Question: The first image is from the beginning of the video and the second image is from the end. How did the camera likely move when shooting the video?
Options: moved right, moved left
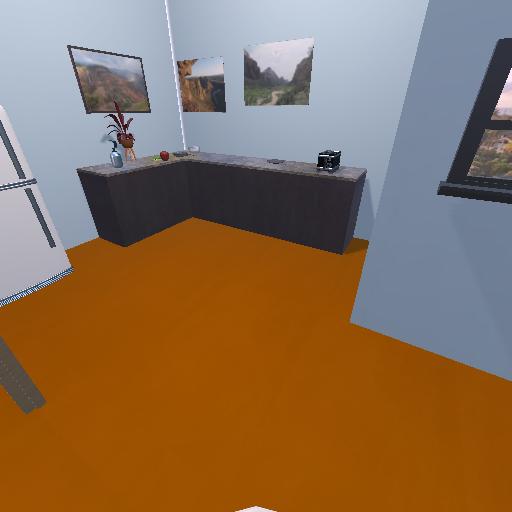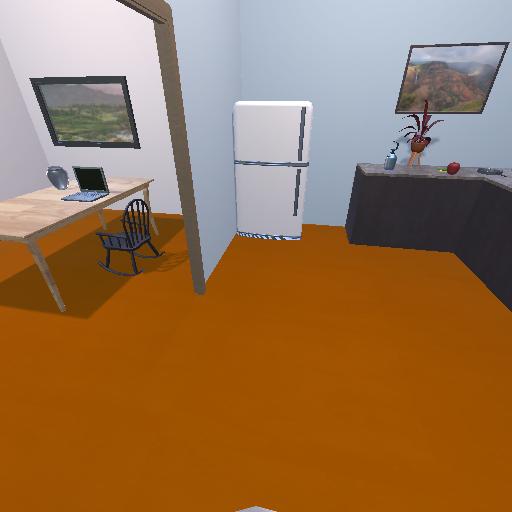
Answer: moved right